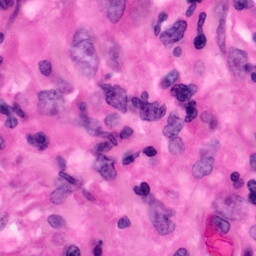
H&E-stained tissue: Pancreatic